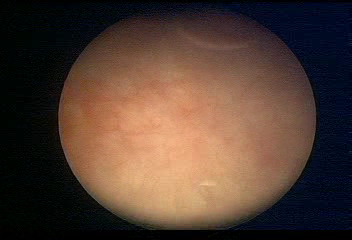
Modality: WLC
Class: Foreign bodies
Subclass: AirBubble
Bladder cancer association: No
Annotated structures: Air bubble